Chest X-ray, PA view. Patient: 30 years old, sex M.
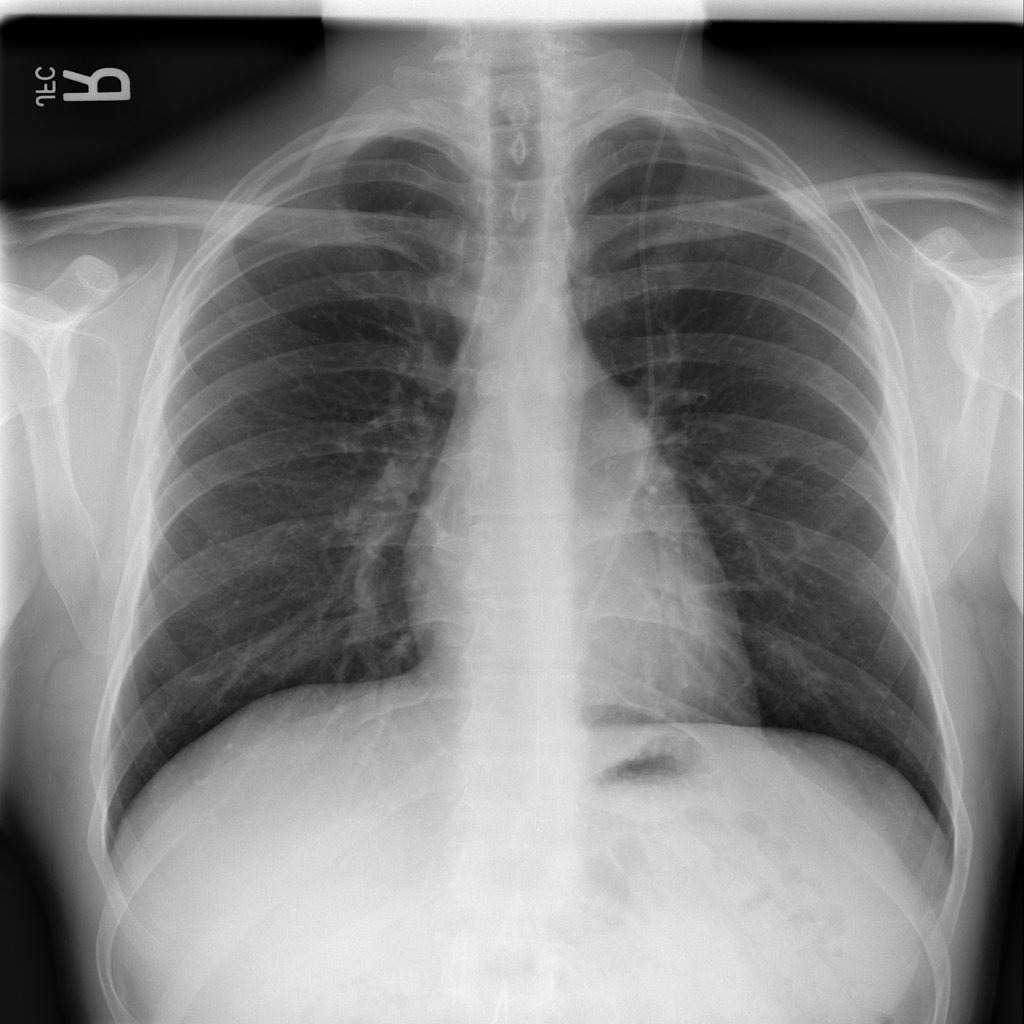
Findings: No Finding